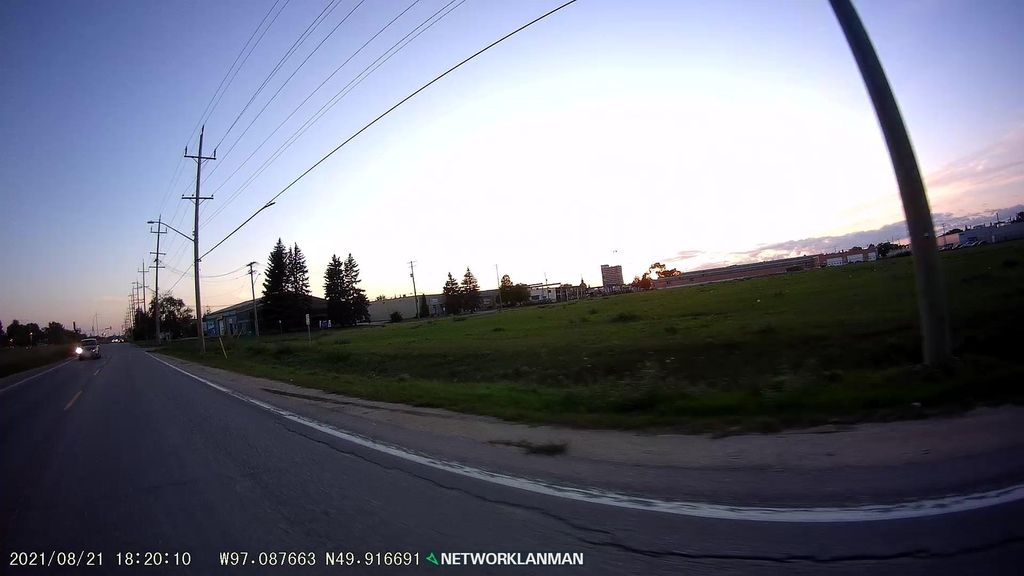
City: winnipeg